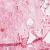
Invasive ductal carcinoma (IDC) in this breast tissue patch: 0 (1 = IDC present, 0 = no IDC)